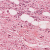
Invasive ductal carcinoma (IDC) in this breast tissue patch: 1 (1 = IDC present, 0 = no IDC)